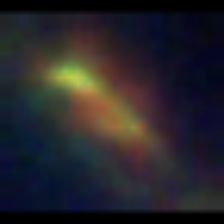
Taxon: Diatom_aggregate
Group: Diatoms